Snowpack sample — Snodgrass Mountain, Crested Butte, Colorado (2/4/25, 12:06 PM MST)
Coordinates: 38.923, -106.968
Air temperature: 35 °F
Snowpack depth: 80 cm
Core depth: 80 cm
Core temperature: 32 °F
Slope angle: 14°, slope face: 78°
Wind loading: low
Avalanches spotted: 0
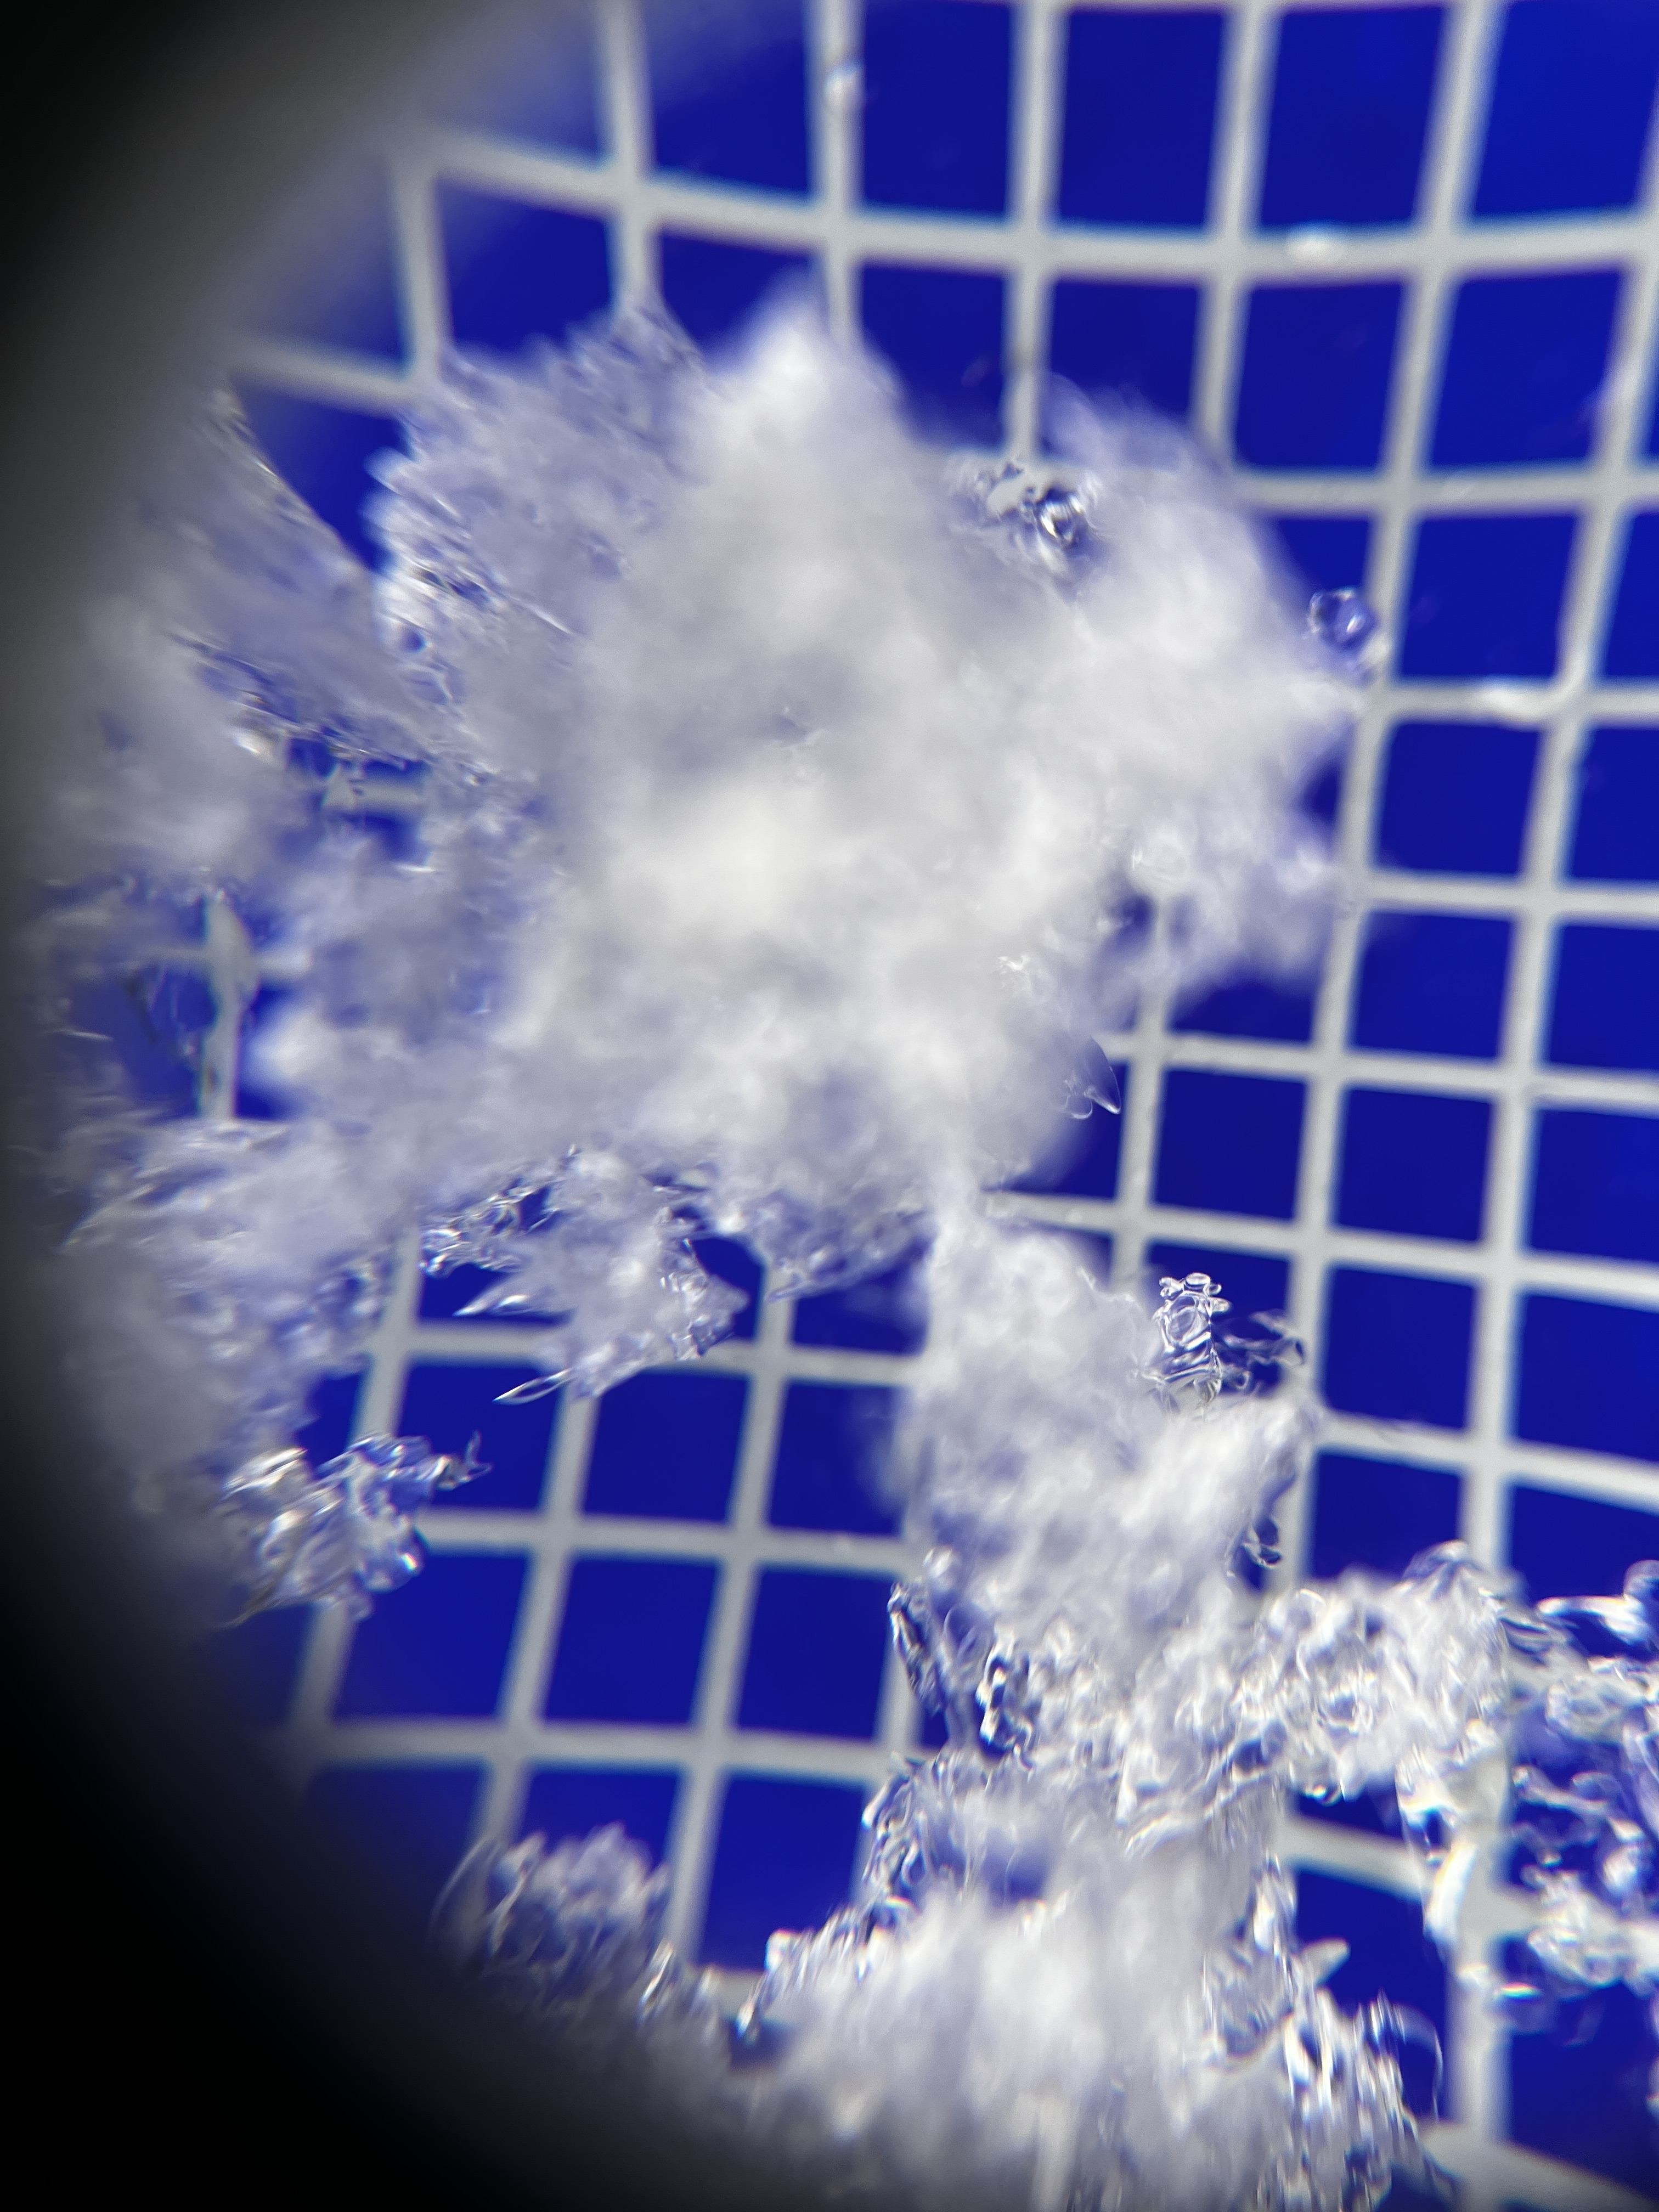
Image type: magnified_profile
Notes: No avalanches nearby, unusually warm weather for the last month reported by residents, Collected 25 yards from treeline